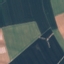
Land use / land cover: AnnualCrop